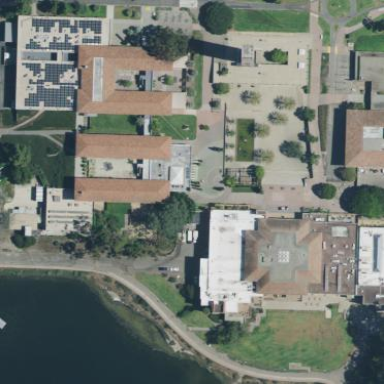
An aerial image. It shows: University building that functions as museum.